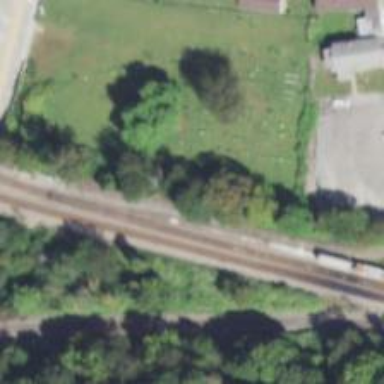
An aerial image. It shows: Railway siding with rails.